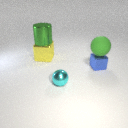
small cyan metal sphere in front of large yellow metal cube